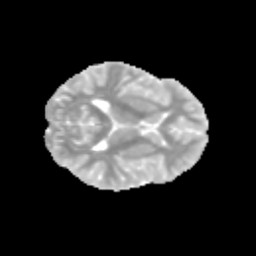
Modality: MD
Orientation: axial
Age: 13
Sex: female
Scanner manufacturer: siemens
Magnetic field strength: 3 T
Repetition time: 3.8 s
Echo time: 0.07 s